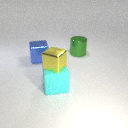
large cyan rubber cube in front of large blue metal cube